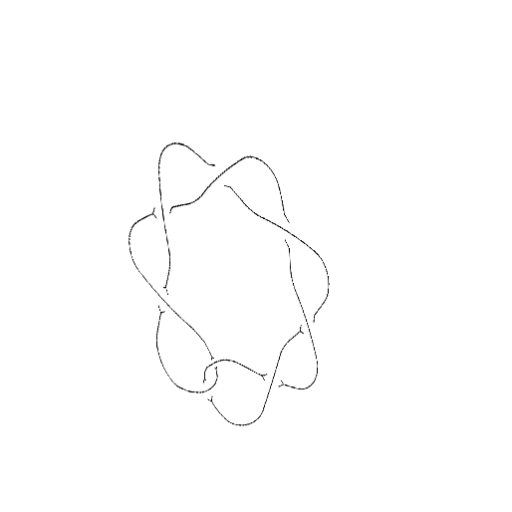
Crossing number: 8